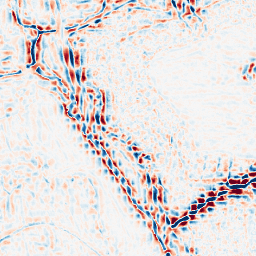
Category: wavelet
Decomposition family: wavelet_reverse_biorthogonal
Decomposition parameters: wavelet: rbio5.5
level: 3
Upsampling method: bilinear
Upsampling parameters: scale: 8
Upsampling scale: 8